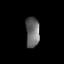
Tissue: skin
Cell type: Epithelial cells
Senescence score: 0.2691
Nuclear area (px): 415
Mean DAPI intensity: 104.239